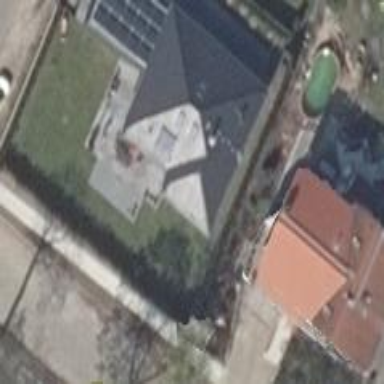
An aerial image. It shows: House with hipped roof.